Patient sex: M
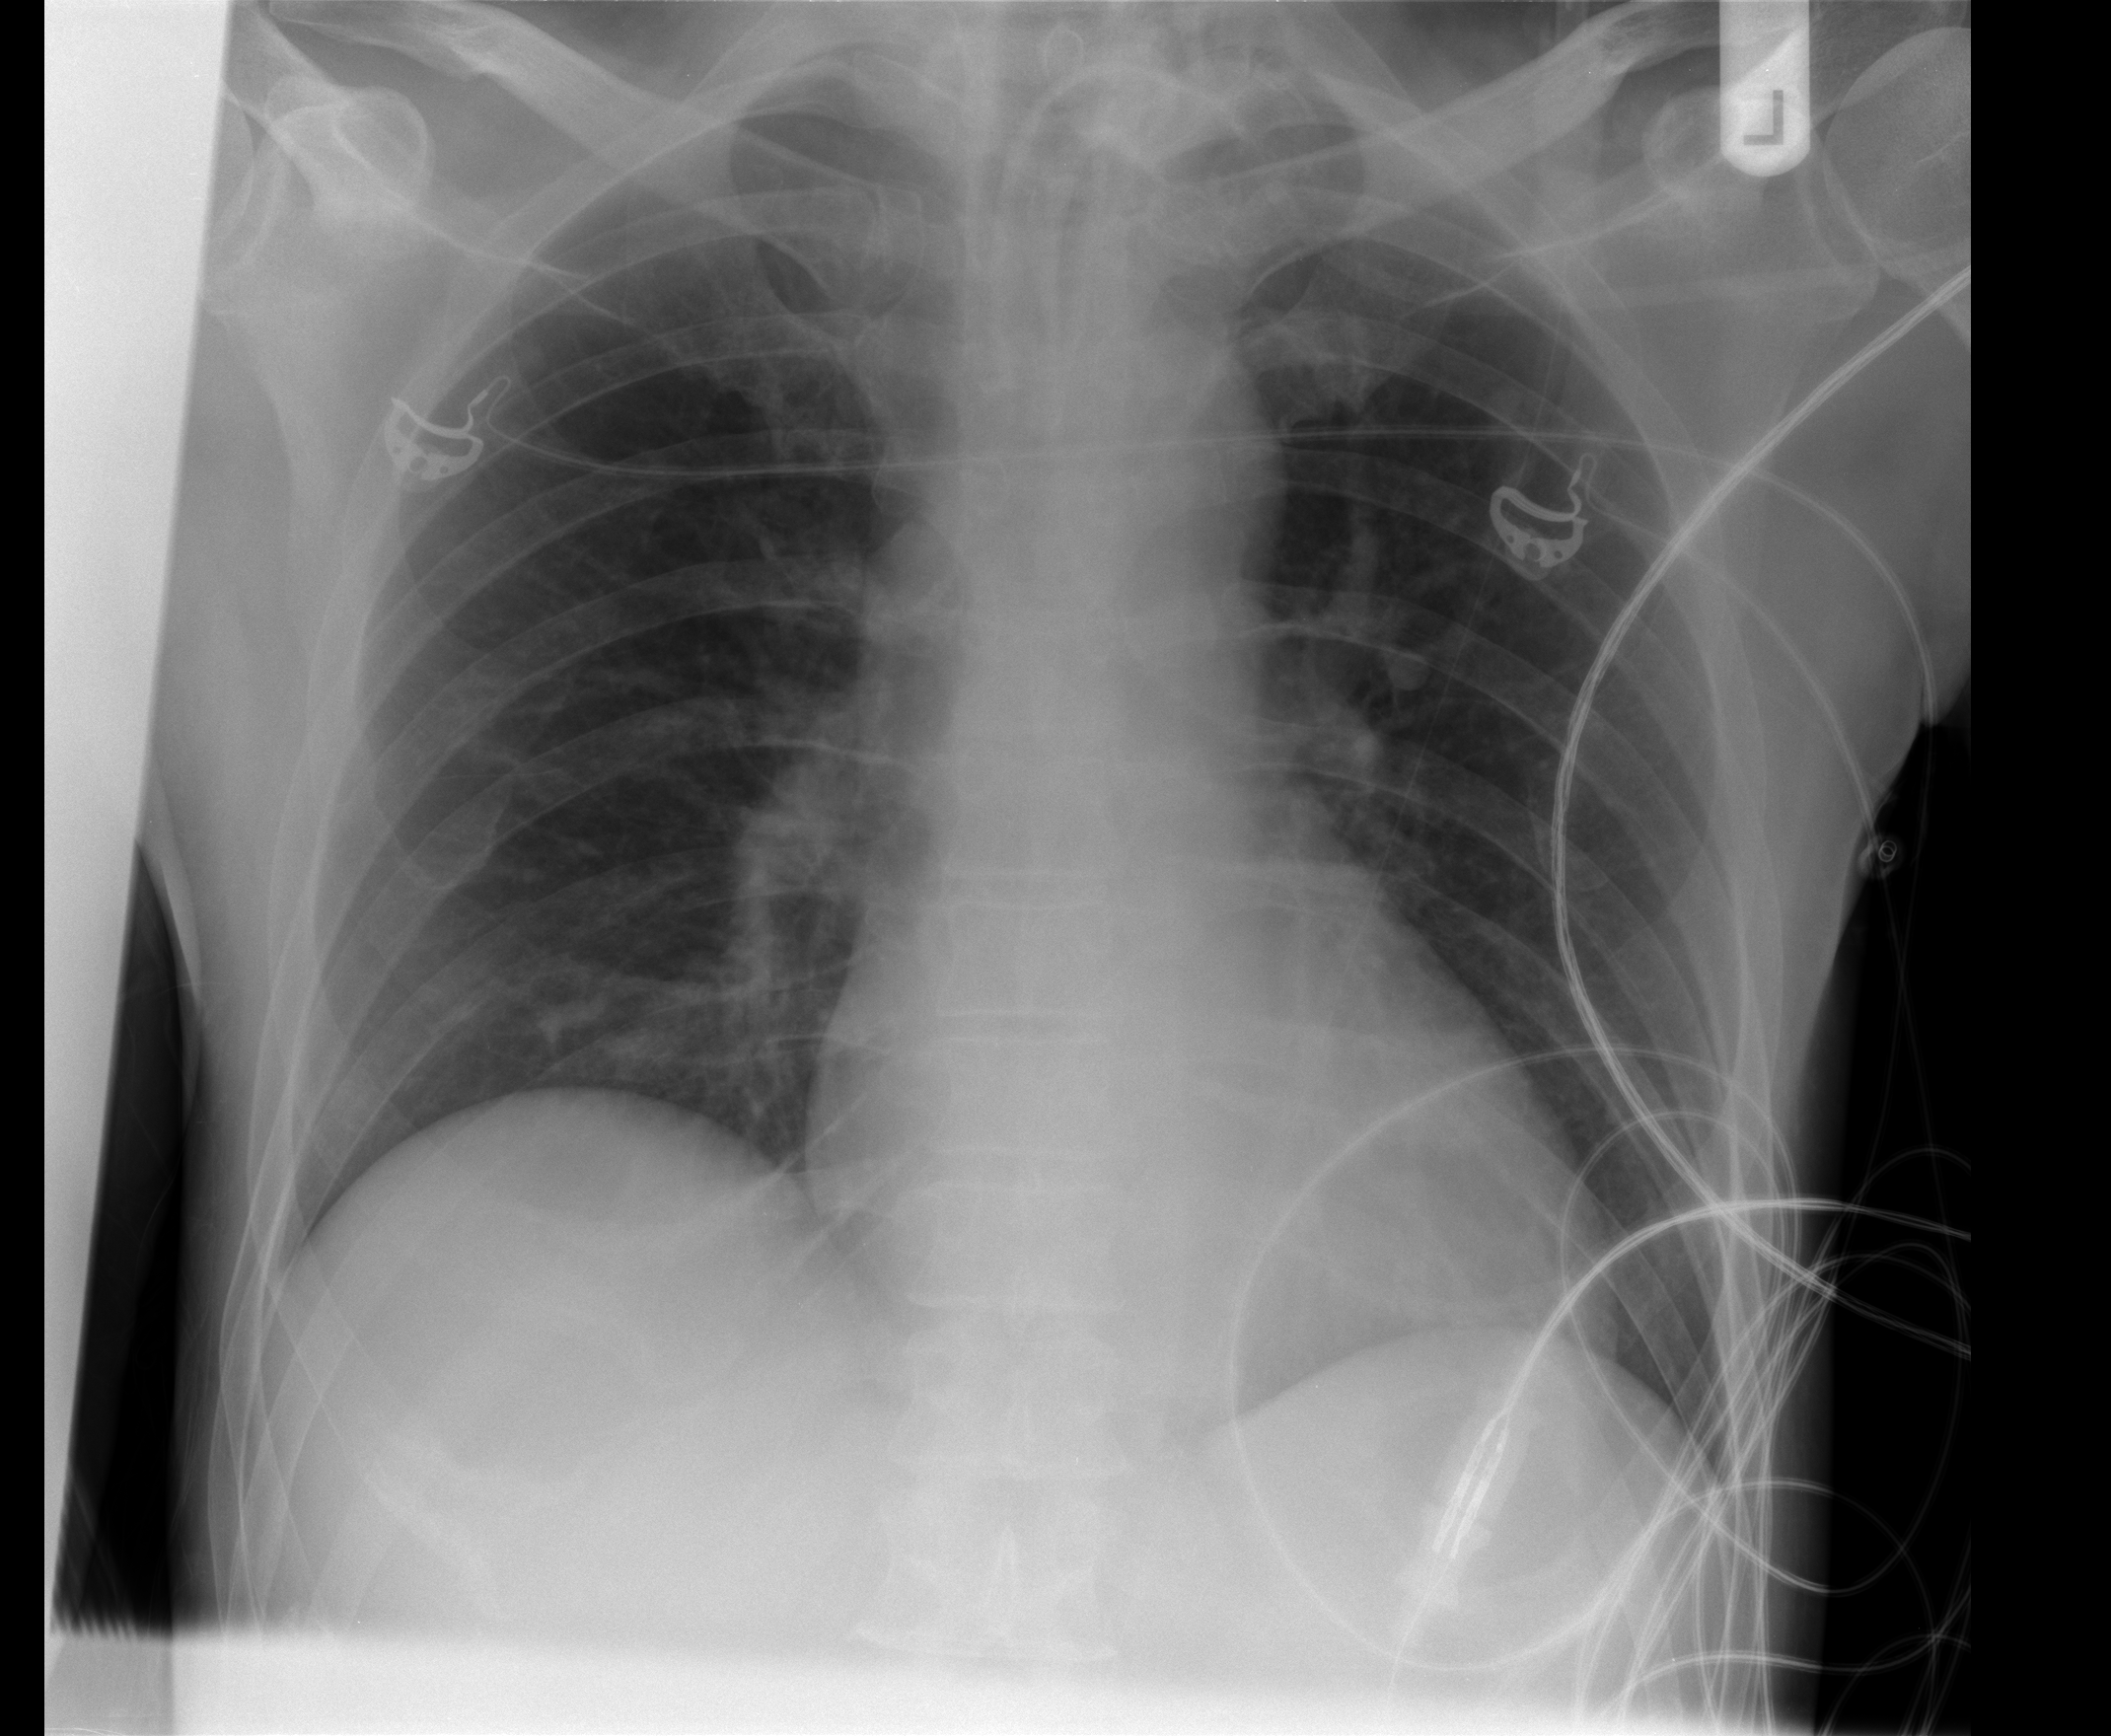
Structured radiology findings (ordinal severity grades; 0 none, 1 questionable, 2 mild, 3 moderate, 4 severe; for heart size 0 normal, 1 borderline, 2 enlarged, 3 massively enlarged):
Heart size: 0
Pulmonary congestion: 2
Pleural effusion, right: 0
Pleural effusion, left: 0
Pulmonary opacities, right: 0
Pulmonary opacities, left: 0
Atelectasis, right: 1
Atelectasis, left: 1